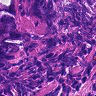
Metastatic tissue present: no